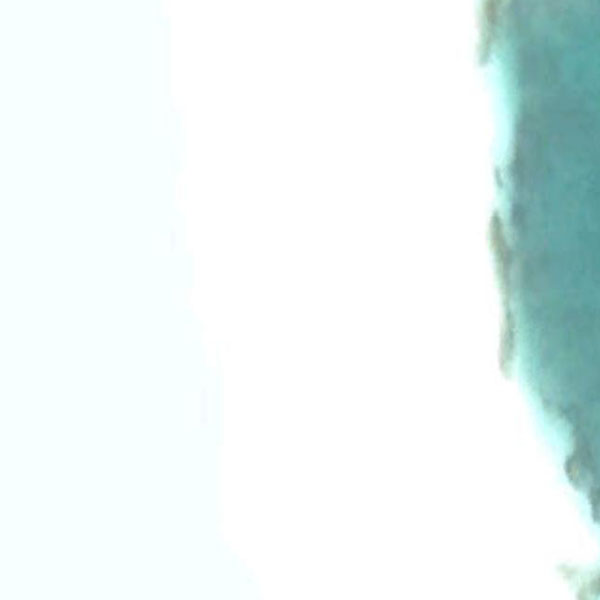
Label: Beach